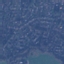
Label: Residential